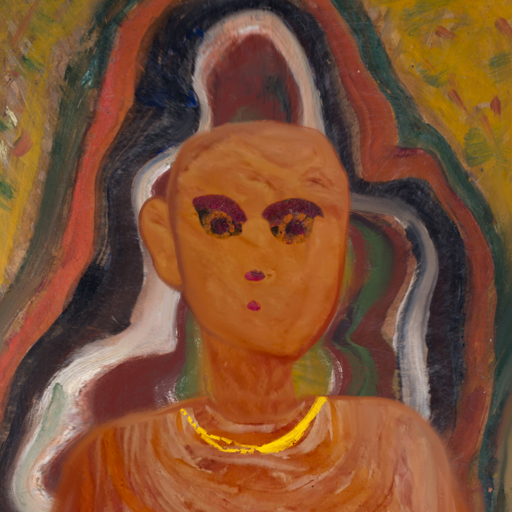
Background: AfterRaid, Head And Neck Front: Pious_Lady, Face Front: Doll, Bust: Pious_Lady, Hair Front: Blank, Head Accessory: Blank, Second Necklace: Blank, Necklace: Irani_1, Baby: Blank